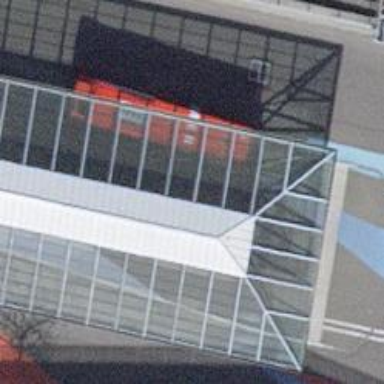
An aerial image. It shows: Platform with shelter for public transport.